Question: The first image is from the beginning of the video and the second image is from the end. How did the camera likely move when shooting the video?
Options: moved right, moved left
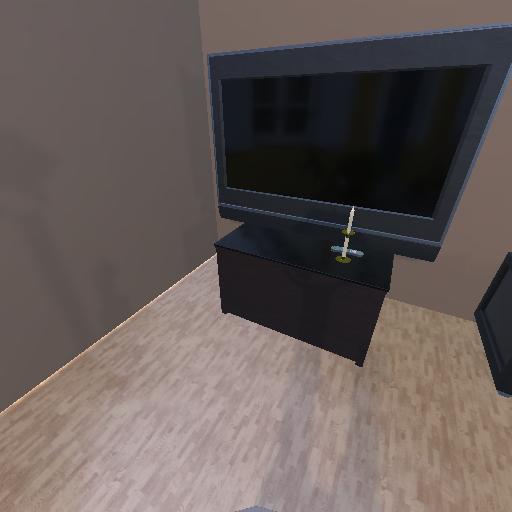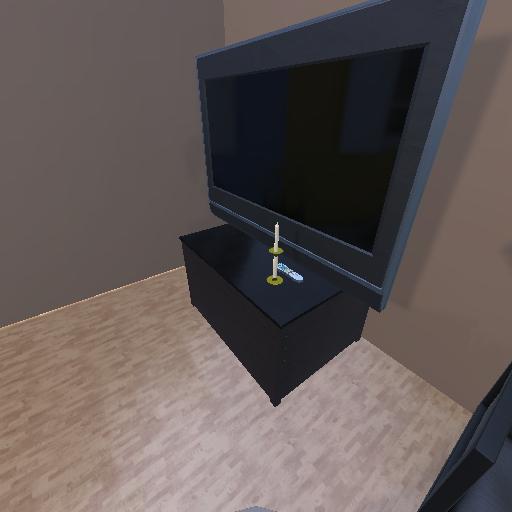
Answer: moved right